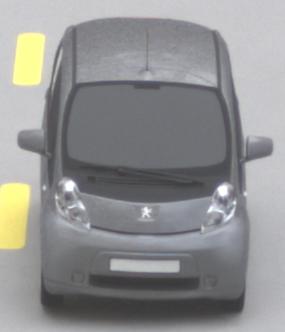
Make: Peugeot
Model: iOn
Detailed model: iOn
Model produced from: 2010/12
Model produced until: 2013/02
Doors: 5
Color: gray
Road condition: dry road
Daytime: morning or afternoon
Contrast: low contrast